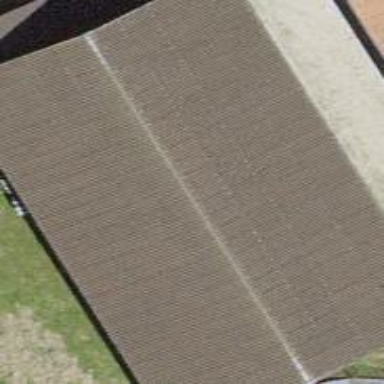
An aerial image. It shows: Shed building.